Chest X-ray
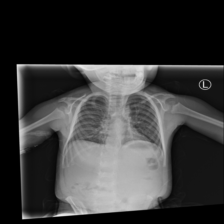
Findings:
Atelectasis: negative
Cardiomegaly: negative
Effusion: negative
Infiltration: negative
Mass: negative
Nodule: negative
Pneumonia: negative
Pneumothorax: negative
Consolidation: negative
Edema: negative
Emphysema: negative
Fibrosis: negative
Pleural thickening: negative
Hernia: negative